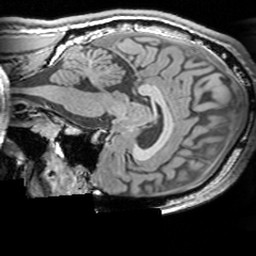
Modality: T1w
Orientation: sagittal
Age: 33
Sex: male
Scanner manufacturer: siemens
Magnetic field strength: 3 T
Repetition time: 1.63 s
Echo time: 0.00311 s